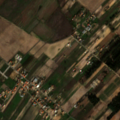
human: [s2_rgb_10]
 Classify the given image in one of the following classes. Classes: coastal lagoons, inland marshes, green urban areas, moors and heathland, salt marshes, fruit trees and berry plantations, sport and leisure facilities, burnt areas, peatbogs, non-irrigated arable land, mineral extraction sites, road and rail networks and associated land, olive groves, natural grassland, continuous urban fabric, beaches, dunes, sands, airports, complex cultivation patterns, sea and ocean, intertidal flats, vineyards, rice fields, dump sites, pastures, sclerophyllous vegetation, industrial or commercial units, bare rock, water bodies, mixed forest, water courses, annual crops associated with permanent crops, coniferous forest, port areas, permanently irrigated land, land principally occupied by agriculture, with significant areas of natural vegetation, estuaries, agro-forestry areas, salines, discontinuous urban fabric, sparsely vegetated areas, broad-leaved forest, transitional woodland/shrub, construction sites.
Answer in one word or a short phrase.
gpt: discontinuous urban fabric, permanently irrigated land, vineyards, complex cultivation patterns